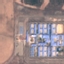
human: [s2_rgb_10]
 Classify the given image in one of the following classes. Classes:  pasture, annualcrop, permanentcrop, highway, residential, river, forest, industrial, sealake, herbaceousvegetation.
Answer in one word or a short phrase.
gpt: Industrial